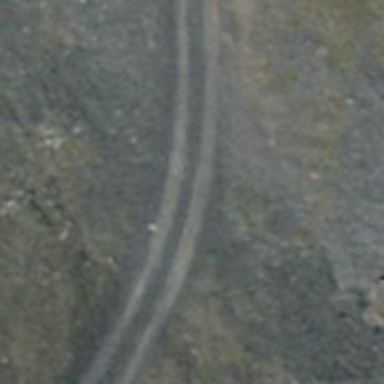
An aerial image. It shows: Grassy track with grade3 tracktype.